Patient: sex M, age 58
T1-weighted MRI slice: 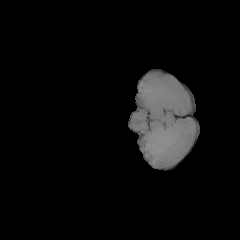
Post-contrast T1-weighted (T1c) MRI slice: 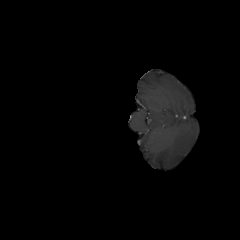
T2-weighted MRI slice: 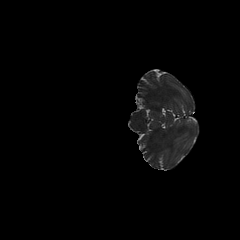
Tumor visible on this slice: no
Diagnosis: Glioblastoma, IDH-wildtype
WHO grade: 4